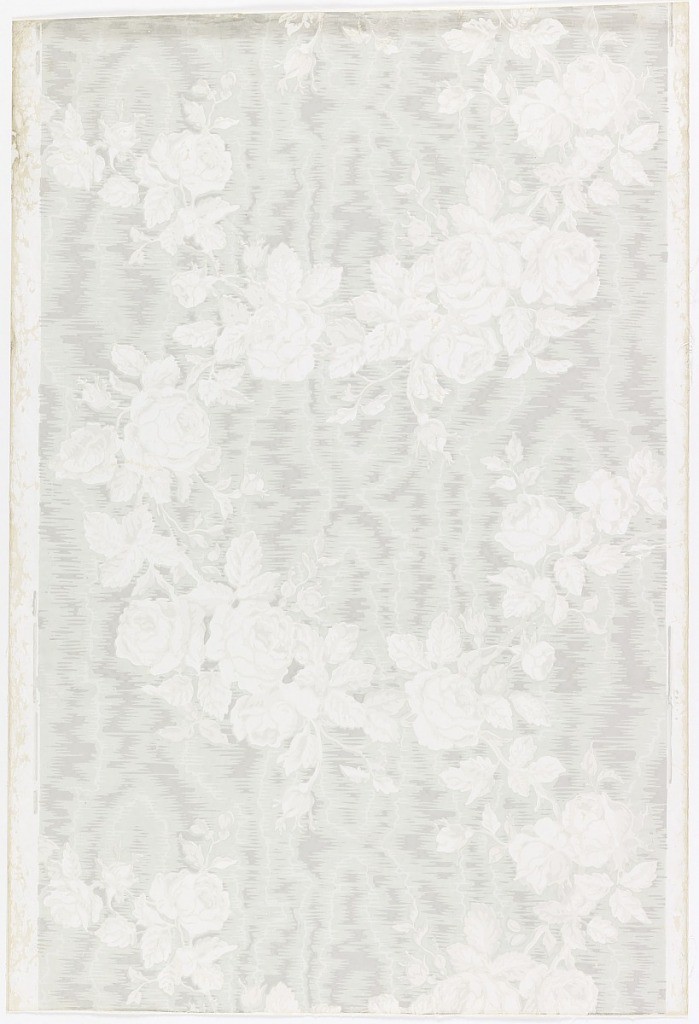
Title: Sidewall
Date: ca. 1880
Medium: Block-printed on paper
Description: Grisaille roses in random arrangement on greenish-gray moire ground.